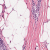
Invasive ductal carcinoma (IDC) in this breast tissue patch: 0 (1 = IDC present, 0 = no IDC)